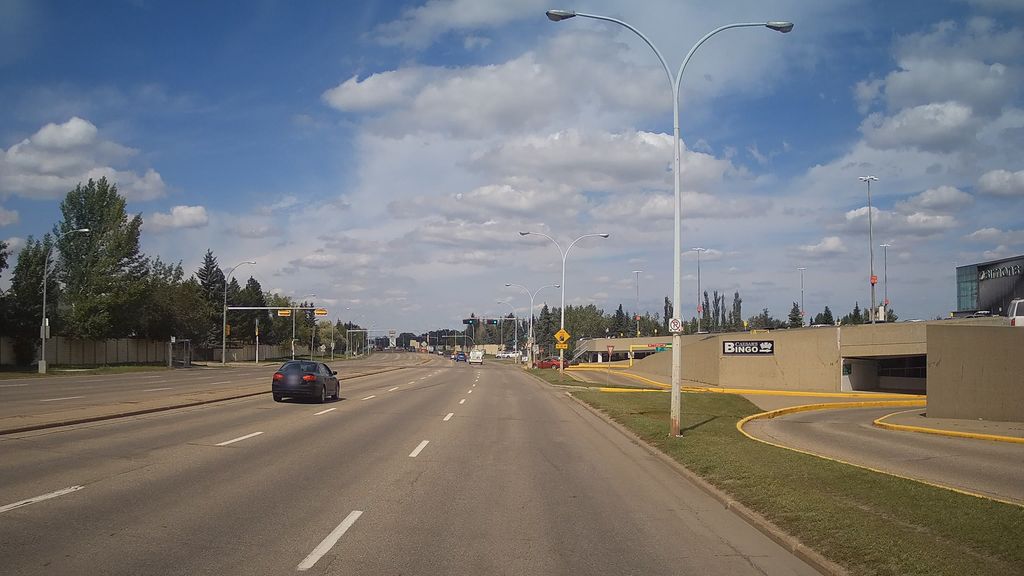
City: edmonton